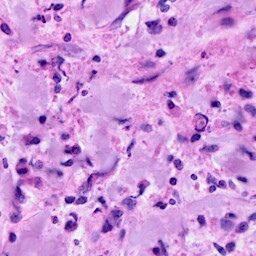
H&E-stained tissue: Breast